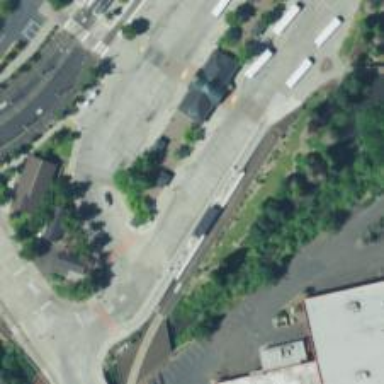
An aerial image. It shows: Busway road.